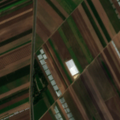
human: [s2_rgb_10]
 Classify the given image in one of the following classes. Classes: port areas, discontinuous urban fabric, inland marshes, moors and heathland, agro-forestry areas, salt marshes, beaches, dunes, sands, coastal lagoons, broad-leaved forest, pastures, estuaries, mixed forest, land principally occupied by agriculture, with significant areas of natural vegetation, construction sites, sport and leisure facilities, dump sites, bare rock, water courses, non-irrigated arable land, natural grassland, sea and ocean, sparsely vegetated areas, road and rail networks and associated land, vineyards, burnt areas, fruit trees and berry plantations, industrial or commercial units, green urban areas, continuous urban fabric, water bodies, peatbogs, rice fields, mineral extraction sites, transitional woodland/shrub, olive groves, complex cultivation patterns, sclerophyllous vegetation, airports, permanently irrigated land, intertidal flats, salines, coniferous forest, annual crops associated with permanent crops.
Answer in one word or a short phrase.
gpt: non-irrigated arable land